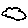
Label: cloud